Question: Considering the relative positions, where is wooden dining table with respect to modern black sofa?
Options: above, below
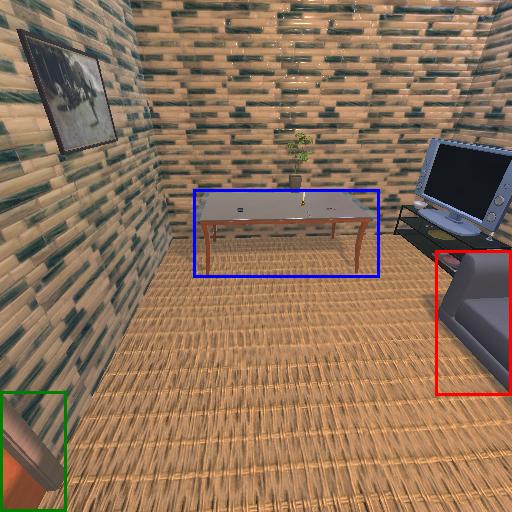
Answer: above